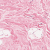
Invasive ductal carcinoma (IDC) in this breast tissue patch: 0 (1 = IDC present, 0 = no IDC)